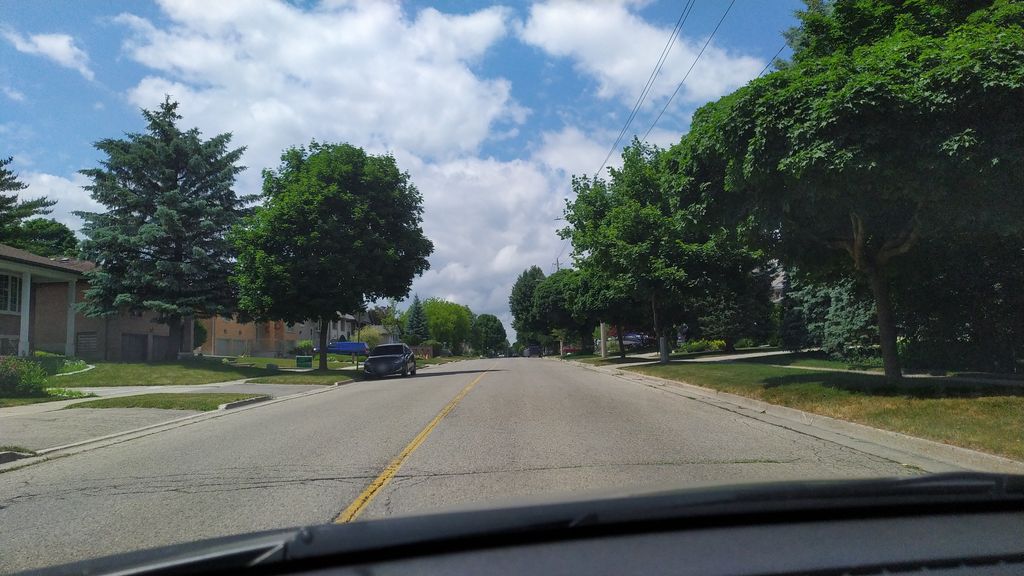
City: kitchener-waterloo